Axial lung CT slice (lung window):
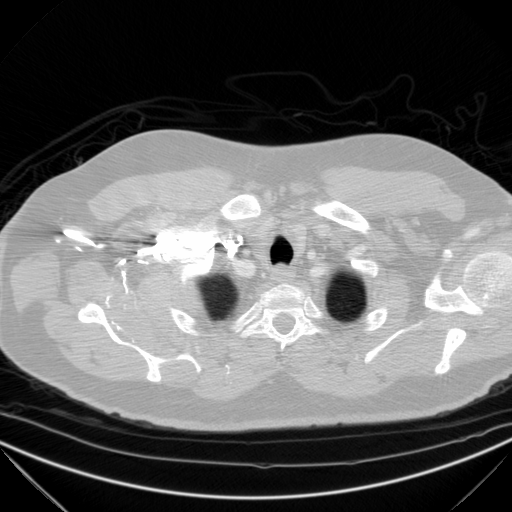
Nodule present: no